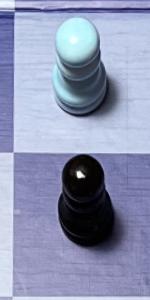
Label: Pawn_Black